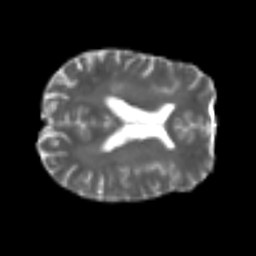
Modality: T2w
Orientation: axial
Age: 47
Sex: male
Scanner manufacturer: siemens
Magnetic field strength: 3 T
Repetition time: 4.999 s
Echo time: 0.07946 s